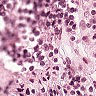
Metastatic tissue present: no